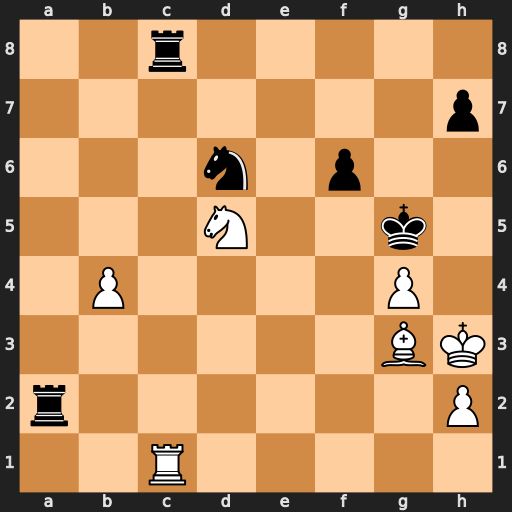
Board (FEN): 2r5/7p/3n1p2/3N2k1/1P4P1/6BK/r6P/2R5
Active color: w
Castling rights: -
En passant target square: -
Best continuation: Bf4+ Kg6 Ne7+